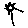
Label: flower